Interaction volume radius: 5 \u00c5
Interaction volume height: 15 \u00c5
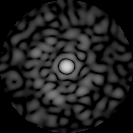
Disorder parameter: 0.7661